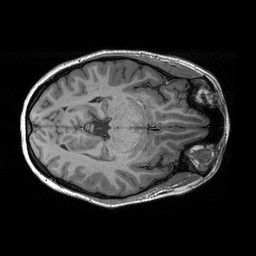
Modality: T1w
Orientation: axial
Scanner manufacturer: siemens
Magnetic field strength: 3 T
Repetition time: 2.3 s
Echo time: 0.00298 s